Question: whole code download: <URL>

here is the WinMain :
'''
int APIENTRY WinMain( HINSTANCE hInstance, HINSTANCE hPrevInstance,
LPSTR lpCmdLine, int nCmdShow )
{
DialogBox(hInstance, MAKEINTRESOURCE(IDD_MAIN),
hWnd, DlgProc);
return 0;
}
'''
in global scope:
'''
typedef struct ArgsTag {
CHAR vol;
HWND hWndDlg;
} Args, *pArgs;
'''
in Message loop:
'''
pArgs arg;
arg = malloc(sizeof(struct ArgsTag));
arg->vol= FirstDriveFromMask(lpdbv->dbcv_unitmask);
arg->hWndDlg = hWndDlg;
_beginthread ((LPVOID)CopyThread, 0, (LPVOID)arg) ;
'''
here is the Dialog procedure function prototype:
'''
LRESULT CALLBACK DlgProc(HWND hWndDlg, UINT Msg, WPARAM wParam, LPARAM lParam);
'''
get the right 'arg->vol' but 'arg->hWndDlg' return the wrong address.
'hWndDlg'
'''
hLog = GetDlgItem(arg->hWndDlg,IDC_LOG);
'''
after google alot, i still find nothing, so how do i get the right hWndDlg child HWND ?
by the way, the size information
'sizeof(args)' = 4
'sizeof(ArgsTag)' = 8
'sizeof(args->vol)' = 1
'sizeof(args->hWndDlg)' = 4
update:2011.07.01
OK, i am insanely mad now on this question.
i would like to post the whole code this, compiles on
It's a usb auto-copy programs, It can detect USB storage device plugged in and copy the designated file path on the USB storage device to the designated directory on hard disk and while show logs on right edit box of the programs.
'''
#include <windows.h>
#include <iostream.h>
#include <process.h>
#include <stdio.h>
#include <dbt.h>
#include <Shlobj.h>
#include "resource.h"
#include "Shlwapi.h"
//---------------------------------------------------------------------------
#define _TRACE true;
DEV_BROADCAST_HDR* dhr;
PDEV_BROADCAST_VOLUME lpdbv;
//OPENFILENAME ofn;
BROWSEINFO bi;
LPITEMIDLIST lpItemIdList;
HWND hWnd;
static HICON hIcon,hIconSm;
HANDLE hFile,hFileList,hDstDir,hLog,hBtnSave,hBtnBrowse;
DWORD err,dwWritenSize = 0;
CHAR vol,bufFileList[1024],bufDstDir[MAX_PATH],subStr[1024],buf[1024],buf2[1024],deviceID[1024];
TCHAR szPath[_MAX_PATH];
PCHAR pvol;
LPCTSTR configFileName = "D:\win32dev\sdk\UsbAutoCopy\Debug\config.ini";
//LPSTR szPath;
UINT i,len,j=0;k=0;
FILE *stream;
char buflist[1000][1024]={0};
typedef struct ArgsTag {
HWND hWndDlg;
CHAR vol;
} Args, *pArgs;
LRESULT CALLBACK DlgProc(HWND hWnd, UINT Msg, WPARAM wParam, LPARAM lParam);
LPTSTR ReadConfigFile(LPTSTR key);
BOOL WriteConfigFile(TCHAR *bufFileList,TCHAR *bufDstDir);
int ReplaceStr(char *sSrc, char *sMatchStr, char *sReplaceStr);
char FirstDriveFromMask (ULONG unitmask); //prototype
void CopyThread(CHAR vol);
char* getFileName(char* dirName);
/************************************************************************/
/* e.g: .txt->.txt \dir1\dir2 est.exe-> est.exe */
/************************************************************************/
char* getFileName(char* dirName)
{
unsigned int i,j=0;
//buf={0};
for(i=strlen(dirName);i>=0;i--)
{
//fileName[j++] = dirName[i];
if(dirName[i] == '\')
{
for(j=0;j<strlen(dirName);)
buf[j++] = dirName[i++];
break;
}
}
return buf;
}
void CopyThread(pArgs arg)
{
char temp[1024];
pvol = &(arg->vol);
pvol[1] = 0;
//GetPrivateProfileString("config","DeviceID","",buf,sizeof(buf),strcat(pvol,":\dp\device.ini")); Mei You sectionWu Fa Du Qu DeviceID
strcat(pvol,":\dp\device.ini");
//hFile = CreateFile(pvol,GENERIC_READ,FILE_SHARE_WRITE,NULL,OPEN_EXISTING,FILE_ATTRIBUTE_NORMAL,NULL);
//ReadFile((HANDLE)hFile,buf,sizeof(buf)/2,&dwWritenSize,NULL);
// get the Device ID
if( (stream = fopen( pvol, "r" )) != NULL )
{
while(fgets( buf, sizeof(buf), stream ))
{
if(i=strstr(buf,"DeviceID=") != NULL)
{
sscanf( buf, "DeviceID=%s",deviceID);
break;
}
}
fclose( stream );
//make dir named with DeivceID
GetWindowText(hFileList,bufFileList,sizeof(bufFileList)/sizeof(TCHAR));
GetWindowText(hDstDir,bufDstDir,sizeof(bufDstDir)/sizeof(TCHAR));
strcpy(temp,bufDstDir);
strcat(temp,"\");
CreateDirectory(strcat(temp,deviceID),NULL);
//started to copy and show log
len = strlen(bufFileList);
for(i=0;i<len;i++)
{
buflist[j][k++] = bufFileList[i];
if(bufFileList[i] == '
')
{
k--;
buflist[j][k] =0;
buflist[j][--k] =0;
j++;
k=0;
}
}
for(j=0;buflist[j][0] != 0;j++)
{
pvol = &(arg->vol);
pvol[1] = 0;
strcat(pvol,":");
strcat(pvol,buflist[j]);
strcpy(temp,bufDstDir);
strcat(temp,"\");
strcat(temp,deviceID);
CopyFile(pvol,strcat(temp,getFileName(buflist[j])),FALSE);
//set log
hLog = GetDlgItem(arg->hWndDlg,IDC_LOG);
GetWindowText(hLog,buf2,sizeof(buf2));
wsprintf(subStr,"#Fu Zhi Wen Jian [()] Dao [()] ...
");
strcat(buf2,subStr);
SetWindowText(hLog,buf2);
}
}
else
{
MessageBox(NULL,NULL,"Wu Fa Da Kai Device.iniWen Jian ",MB_ICONINFORMATION);
}
}
// Ti Huan Zi Fu Chuan Zhong Te Zheng Zi Fu Chuan Wei Zhi Ding Zi Fu Chuan
int ReplaceStr(char *sSrc, char *sMatchStr, char *sReplaceStr)
{
int StringLen;
char caNewString[1024];
char *FindPos = strstr(sSrc, sMatchStr);
if( (!FindPos) || (!sMatchStr) )
return -1;
while( FindPos )
{
memset(caNewString, 0, sizeof(caNewString));
StringLen = FindPos - sSrc;
strncpy(caNewString, sSrc, StringLen);
strcat(caNewString, sReplaceStr);
strcat(caNewString, FindPos + strlen(sMatchStr));
strcpy(sSrc, caNewString);
FindPos = strstr(sSrc, sMatchStr);
}
return 0;
}
LPTSTR ReadConfigFile(LPTSTR key)
{
HANDLE hFile = CreateFile(configFileName,GENERIC_READ,FILE_SHARE_WRITE,NULL,OPEN_EXISTING,FILE_ATTRIBUTE_NORMAL,NULL);
err=GetLastError();
CloseHandle(hFile);
if(err == 2) // file not exists
{
HANDLE hFile = CreateFile(configFileName,GENERIC_WRITE,FILE_SHARE_WRITE,NULL,CREATE_NEW,FILE_ATTRIBUTE_NORMAL,NULL);
CloseHandle(hFile);
// err=GetLastError();
// sprintf(buf,"%d",err);
// MessageBox(NULL,buf,NULL,0);
}
else
{
//load config to app
GetPrivateProfileString("config","filelist","",bufFileList,sizeof(bufFileList),configFileName);
GetPrivateProfileString("config","dstdir","",bufDstDir,sizeof(bufDstDir),configFileName);
ReplaceStr(bufFileList,";","
");
if(strcmp(key,"filelist") == 0)
return bufFileList;
if(strcmp(key,"dstdir") == 0)
return bufDstDir;
}
return NULL;
}
BOOL WriteConfigFile(TCHAR *bufFileList,TCHAR *bufDstDir)
{
ReplaceStr(bufFileList,"
",";");
i=WritePrivateProfileString("config","filelist",bufFileList,configFileName);
WritePrivateProfileString("config","dstdir",bufDstDir,configFileName);
return TRUE;
}
/*------------------------------------------------------------------
FirstDriveFromMask (unitmask)
Description
Finds the first valid drive letter from a mask of drive letters.
The mask must be in the format bit 0 = A, bit 1 = B, bit 2 = C,
and so on. A valid drive letter is defined when the
corresponding bit is set to 1.
Returns the first drive letter that was found.
--------------------------------------------------------------------*/
char FirstDriveFromMask (ULONG unitmask)
{
char i;
for (i = 0; i < 26; ++i)
{
if (unitmask & 0x1)
break;
unitmask = unitmask >> 1;
}
return (i + 'A');
}
int APIENTRY WinMain( HINSTANCE hInstance, HINSTANCE hPrevInstance,
LPSTR lpCmdLine, int nCmdShow )
{
DialogBox(hInstance, MAKEINTRESOURCE(IDD_MAIN),
hWnd, DlgProc);
return 0;
}
//---------------------------------------------------------------------------
LRESULT CALLBACK DlgProc(HWND hWndDlg, UINT Msg, WPARAM wParam, LPARAM lParam)
{
hFileList = GetDlgItem(hWndDlg,IDC_FILE_LIST);
hDstDir = GetDlgItem(hWndDlg,IDC_DST_DIR);
hLog = GetDlgItem(hWndDlg,IDC_LOG);
hBtnSave = GetDlgItem(hWndDlg,IDC_BTN_SAVE);
hBtnBrowse = GetDlgItem(hWndDlg,IDC_BTN_BROWSE);
switch(Msg)
{
case WM_INITDIALOG:
//icon setting
hIcon = (HICON)LoadIcon(GetModuleHandle(NULL),MAKEINTRESOURCE(IDI_ICON4));
SendMessage(hWndDlg, WM_SETICON, ICON_BIG , (LPARAM)hIcon);
hIconSm = (HICON)LoadIcon(GetModuleHandle(NULL), MAKEINTRESOURCE(IDI_ICON4));
SendMessage(hWndDlg, WM_SETICON, ICON_SMALL, (LPARAM)hIconSm);
//read config file , if not exist, create a new one
SetWindowText(hFileList,ReadConfigFile("filelist"));
SetWindowText(hDstDir,ReadConfigFile("dstdir"));
SetWindowText(hLog,"#Deng Dai She Bei ...
");
return TRUE;
case WM_DEVICECHANGE:
dhr = (DEV_BROADCAST_HDR *)lParam;
switch(wParam)
{
case DBT_CONFIGCHANGECANCELED:
return 0;
case DBT_DEVICEARRIVAL:
if(dhr->dbch_devicetype == DBT_DEVTYP_VOLUME)
{
lpdbv = (PDEV_BROADCAST_VOLUME)dhr;
if(lpdbv->dbcv_flags == 0)
{
//sprintf(buf,"%c",FirstDriveFromMask(lpdbv->dbcv_unitmask));
pArgs arg;
arg = malloc(sizeof(struct ArgsTag));
GetWindowText(hLog,buf2,sizeof(buf2));
arg->vol= FirstDriveFromMask(lpdbv->dbcv_unitmask);
arg->hWndDlg = hWndDlg;
wsprintf(subStr,"#Jian Ce Pan Fu ...[(%c)] Pan
",arg->vol);
strcat(buf2,subStr);
SetWindowText(hLog,buf2);
Sleep(1000);
//UsbCopyFile(ReadConfigFile("filelist"),ReadConfigFile("dstdir"), vol);
_beginthread ((LPVOID)CopyThread, 0, (LPVOID)arg) ;
}
}
return 0;
}
break;
case WM_COMMAND:
switch(LOWORD(wParam))
{
case IDC_FILE_LIST:
if(HIWORD(wParam) == EN_CHANGE)
{
EnableWindow(hBtnSave,TRUE);
}
return TRUE;
case IDC_DST_DIR:
if(HIWORD(wParam) == EN_CHANGE)
{
EnableWindow(hBtnSave,TRUE);
}
return TRUE;
case IDCANCEL:
EndDialog(hWndDlg, 0);
return TRUE;
case IDC_BTN_SAVE:
//content of file list
/*
i = HIWORD(wParam);
i = LOWORD(wParam);
i = lParam;
*/
GetWindowText(hFileList,bufFileList,sizeof(bufFileList)/sizeof(TCHAR));
GetWindowText(hDstDir,bufDstDir,sizeof(bufDstDir)/sizeof(TCHAR));
//write config
WriteConfigFile(bufFileList,bufDstDir);
EnableWindow(hBtnSave,FALSE);
return TRUE;
case IDC_BTN_BROWSE:
//ZeroMemory(szPath, sizeof(szPath));
ZeroMemory(&bi,sizeof(BROWSEINFO));
bi.hwndOwner = NULL; //HWNDJu Bing
bi.pidlRoot = NULL; //Mo Ren Zhi Wei NULL
bi.lpszTitle = ("Wen Jian Liu Lan Dui Hua Kuang "); //Dui Hua Kuang Biao Ti
bi.pszDisplayName = szPath; //Xuan Ze Wen Jian Jia Lu Jing
bi.ulFlags = BIF_RETURNONLYFSDIRS; //Biao Ji
bi.lpfn = NULL; //Mo Ren Zhi Wei NULL
bi.lParam = 0; //Hui Diao Xiao Xi
lpItemIdList = SHBrowseForFolder(&bi); //Xian Shi Wen Jian Liu Lan Dui Hua Kuang
if(SHGetPathFromIDList(lpItemIdList,szPath))
SetWindowText(hDstDir,szPath);
return TRUE;
}
break;
}//end of Msg
return FALSE;
}
//---------------------------------------------------------------------------
'''
'''
//{{NO_DEPENDENCIES}}
// Microsoft Developer Studio generated include file.
// Used by UsbAutoCopy.rc
//
#define IDD_MAIN 101
#define IDI_ICON1 102
#define IDI_ICON2 103
#define IDI_ICON3 104
#define IDI_ICON4 110
#define IDC_EDIT1 1000
#define IDC_FILE_LIST 1000
#define IDC_EDIT2 1001
#define IDC_LOG 1001
#define IDC_EDIT3 1002
#define IDC_DST_DIR 1002
#define IDC_BUTTON1 1003
#define IDC_BTN_BROWSE 1003
#define IDC_BUTTON2 1004
#define IDC_BTN_SAVE 1004
// Next default values for new objects
//
#ifdef APSTUDIO_INVOKED
#ifndef APSTUDIO_READONLY_SYMBOLS
#define _APS_NEXT_RESOURCE_VALUE 111
#define _APS_NEXT_COMMAND_VALUE 40002
#define _APS_NEXT_CONTROL_VALUE 1005
#define _APS_NEXT_SYMED_VALUE 101
#endif
#endif
'''
: the resource script
'''
//Microsoft Developer Studio generated resource script.
//
#include "resource.h"
#define APSTUDIO_READONLY_SYMBOLS
/////////////////////////////////////////////////////////////////////////////
//
// Generated from the TEXTINCLUDE 2 resource.
//
#include "afxres.h"
/////////////////////////////////////////////////////////////////////////////
#undef APSTUDIO_READONLY_SYMBOLS
/////////////////////////////////////////////////////////////////////////////
// Chinese (P.R.C.) resources
#if !defined(AFX_RESOURCE_DLL) || defined(AFX_TARG_CHS)
#ifdef _WIN32
LANGUAGE LANG_CHINESE, SUBLANG_CHINESE_SIMPLIFIED
#pragma code_page(936)
#endif //_WIN32
#ifdef APSTUDIO_INVOKED
/////////////////////////////////////////////////////////////////////////////
//
// TEXTINCLUDE
//
1 TEXTINCLUDE DISCARDABLE
BEGIN
"resource.h"
END
2 TEXTINCLUDE DISCARDABLE
BEGIN
"#include ""afxres.h""
"
""
END
3 TEXTINCLUDE DISCARDABLE
BEGIN
"
"
""
END
#endif // APSTUDIO_INVOKED
/////////////////////////////////////////////////////////////////////////////
//
// Dialog
//
IDD_MAIN DIALOG DISCARDABLE 200, 150, 449, 271
STYLE DS_MODALFRAME | WS_MINIMIZEBOX | WS_MAXIMIZEBOX | WS_POPUP |
WS_CAPTION | WS_SYSMENU
CAPTION "USB AutoCopy"
FONT 8, "MS Sans Serif"
BEGIN
GROUPBOX "She Zhi ",IDC_STATIC,8,8,181,255
GROUPBOX "Ri Zhi ",IDC_STATIC,201,8,240,255
EDITTEXT IDC_FILE_LIST,18,37,160,134,ES_MULTILINE |
ES_AUTOHSCROLL | ES_WANTRETURN | NOT WS_BORDER
EDITTEXT IDC_LOG,213,25,220,227,ES_MULTILINE | ES_AUTOVSCROLL |
ES_AUTOHSCROLL | ES_WANTRETURN | NOT WS_BORDER |
WS_VSCROLL | WS_HSCROLL
EDITTEXT IDC_DST_DIR,18,198,110,14,ES_AUTOHSCROLL | ES_READONLY
PUSHBUTTON "Liu Lan ",IDC_BTN_BROWSE,128,198,50,14
PUSHBUTTON "Bao Cun She Zhi ",IDC_BTN_SAVE,21,234,147,20
CONTROL "Wen Jian Lie Biao ",IDC_STATIC,"Static",SS_LEFTNOWORDWRAP |
WS_GROUP,18,25,160,8
LTEXT "Fu Zhi Dao Mu Lu ",IDC_STATIC,18,185,110,8
END
/////////////////////////////////////////////////////////////////////////////
//
// DESIGNINFO
//
#ifdef APSTUDIO_INVOKED
GUIDELINES DESIGNINFO DISCARDABLE
BEGIN
IDD_MAIN, DIALOG
BEGIN
LEFTMARGIN, 8
RIGHTMARGIN, 441
TOPMARGIN, 8
BOTTOMMARGIN, 263
END
END
#endif // APSTUDIO_INVOKED
/////////////////////////////////////////////////////////////////////////////
//
// Icon
//
// Icon with lowest ID value placed first to ensure application icon
// remains consistent on all systems.
IDI_ICON4 ICON DISCARDABLE "Device-USB.ico"
#endif // Chinese (P.R.C.) resources
/////////////////////////////////////////////////////////////////////////////
#ifndef APSTUDIO_INVOKED
/////////////////////////////////////////////////////////////////////////////
//
// Generated from the TEXTINCLUDE 3 resource.
//
/////////////////////////////////////////////////////////////////////////////
#endif // not APSTUDIO_INVOKED
'''
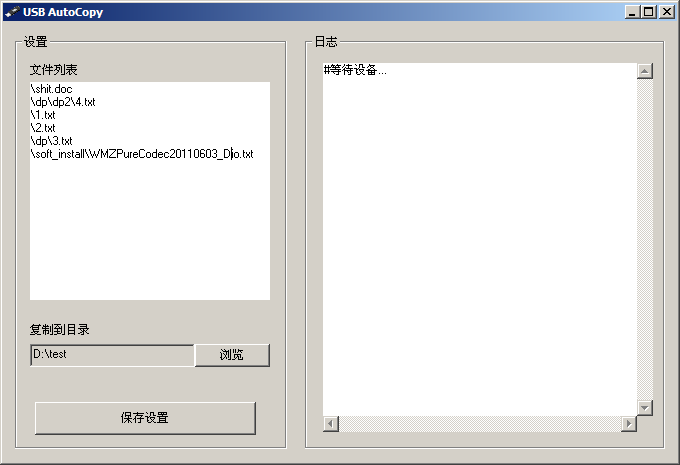
Answer: Now that you've updated the code, the problem is clearer:
'''
arg = malloc(sizeof(args));
'''
means sizeof(args) are allocated. Since you typedef 'args' as to 'struct args', it means only 4 bytes are allocated (assuming 32 bit). This is enough for the first field of the struct, but when you do:
'''
arg->hWndDlg = hWndDlg;
'''
you write beyond the allocated memory, on some no man's land.
To solve your problem, you should malloc(sizeof(struct args)), which is sizeof(CHAR) + sizeof(HWND), instead of sizeof(struct args*). Or, better yet, change your typedef so it's less error prone, for instance:
'''
typedef struct ArgsTag {
CHAR vol;
HWND hWndDlg;
} Args, *ArgsPtr;
'''
or so, and then use Args for the allocation, and ArgsPtr for accessing it.